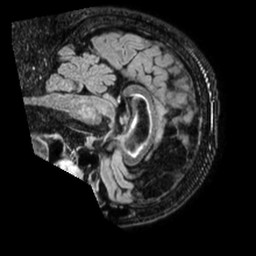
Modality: FLAIR
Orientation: sagittal
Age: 65
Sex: female
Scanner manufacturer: philips
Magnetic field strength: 1.5 T
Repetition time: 4.8 s
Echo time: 0.3758 s